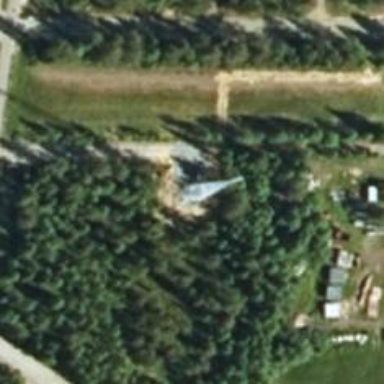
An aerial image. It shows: Mast structure.